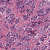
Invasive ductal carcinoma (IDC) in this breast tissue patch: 1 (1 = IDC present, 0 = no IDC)